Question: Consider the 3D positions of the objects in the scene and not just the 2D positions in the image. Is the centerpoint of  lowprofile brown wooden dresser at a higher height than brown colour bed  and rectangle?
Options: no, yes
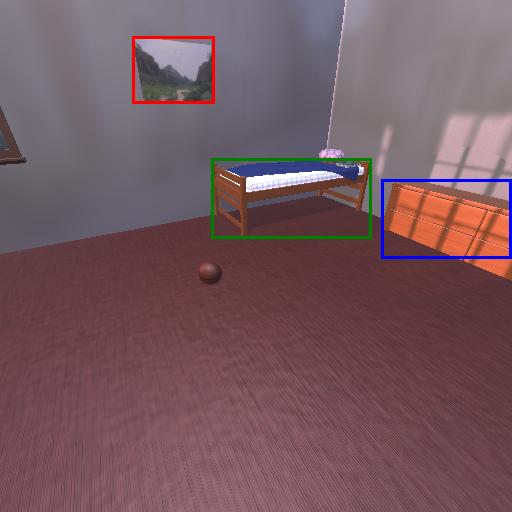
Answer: no